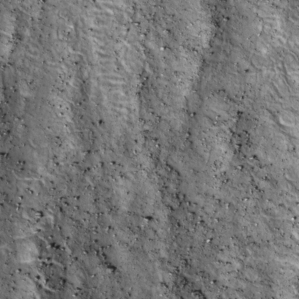
Label: non_frost